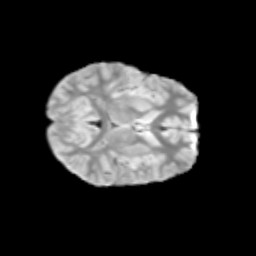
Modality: T2w
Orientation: axial
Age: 13
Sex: male
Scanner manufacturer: siemens
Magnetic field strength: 3 T
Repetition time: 3.8 s
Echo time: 0.07 s